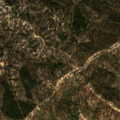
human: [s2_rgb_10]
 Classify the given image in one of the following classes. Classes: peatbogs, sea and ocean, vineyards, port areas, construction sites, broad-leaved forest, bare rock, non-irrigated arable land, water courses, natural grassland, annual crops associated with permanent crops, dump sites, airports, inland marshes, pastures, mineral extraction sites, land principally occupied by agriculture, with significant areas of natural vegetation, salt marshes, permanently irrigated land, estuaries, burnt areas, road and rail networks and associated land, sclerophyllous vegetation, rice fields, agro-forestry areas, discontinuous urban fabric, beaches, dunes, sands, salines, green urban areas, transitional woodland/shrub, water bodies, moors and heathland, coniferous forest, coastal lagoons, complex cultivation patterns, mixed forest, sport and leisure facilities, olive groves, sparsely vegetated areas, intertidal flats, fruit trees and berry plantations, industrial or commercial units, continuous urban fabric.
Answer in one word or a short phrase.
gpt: agro-forestry areas, broad-leaved forest, mixed forest, transitional woodland/shrub